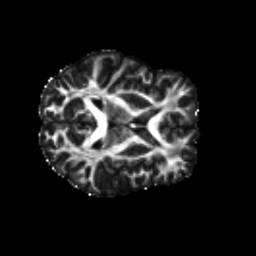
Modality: FA
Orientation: axial
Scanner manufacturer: siemens
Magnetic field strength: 3 T
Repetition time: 4.16 s
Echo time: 0.0806 s